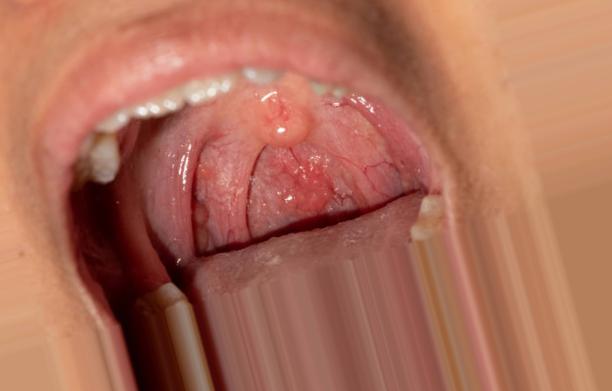
Condition: Mouth Ulcer